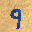
Label: 9